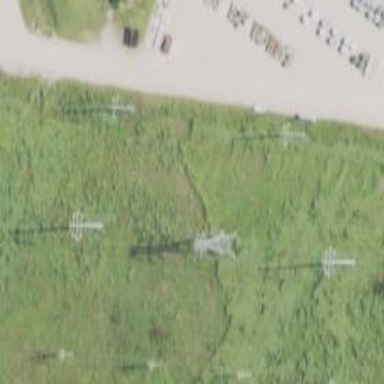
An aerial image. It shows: Lattice structure tower used for power transmission.